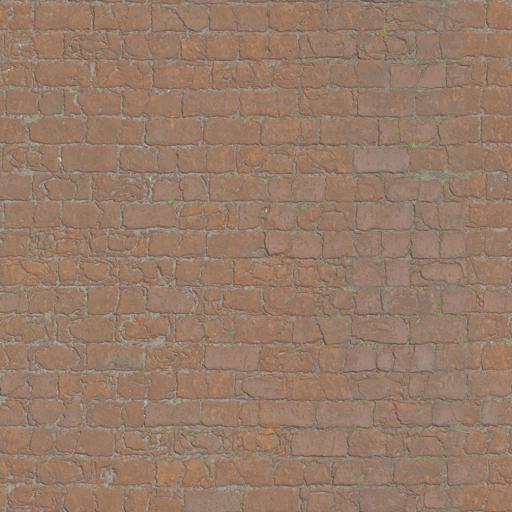
Tags: pavement paving stones